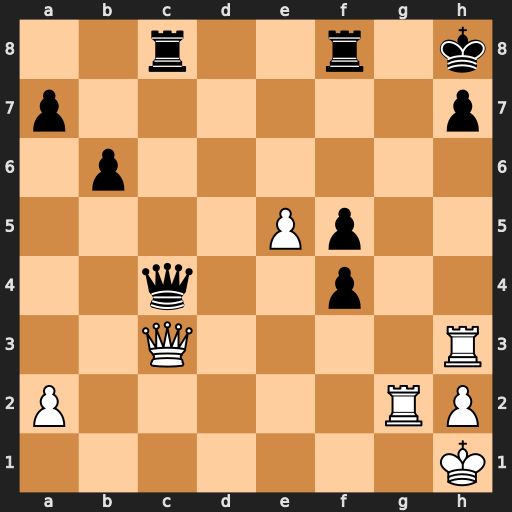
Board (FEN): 2r2r1k/p6p/1p6/4Pp2/2q2p2/2Q4R/P5RP/7K
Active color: w
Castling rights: -
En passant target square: -
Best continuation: Rxh7+ Kxh7 Qh3#